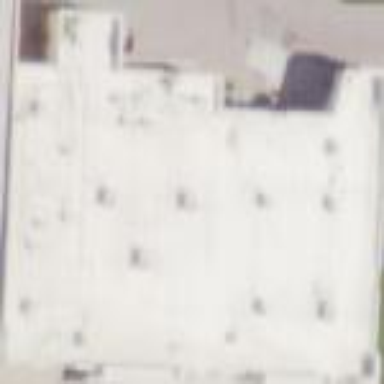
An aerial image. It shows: Retail building.